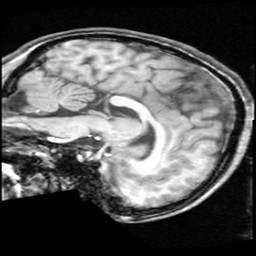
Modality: T1w
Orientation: sagittal
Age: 14
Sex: female
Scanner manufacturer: ge
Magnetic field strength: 1.5 T
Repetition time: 0.03333 s
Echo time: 0.008 s